Aerial crown-view tile of a tropical tree (Barro Colorado Island, Panama), acquired 20250818:
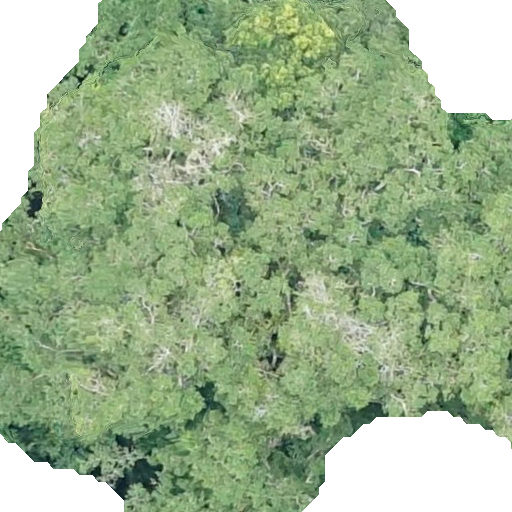
Species: Brosimum alicastrum
GBIF accepted scientific name: Brosimum alicastrum
Crown area: 352.67 m²